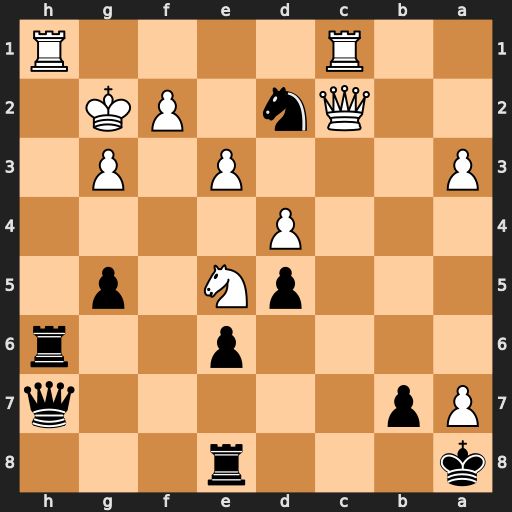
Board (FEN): k3r3/Pp5q/4p2r/3pN1p1/3P4/P3P1P1/2Qn1PK1/2R4R
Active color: b
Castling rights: -
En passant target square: -
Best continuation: Rxh1 Qxh7 Rxh7